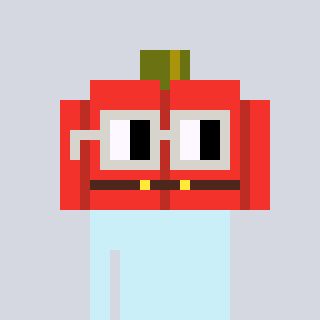
a pixel art character with square light gray glasses, a pumpkin-shaped head and a orange-colored body on a cool background